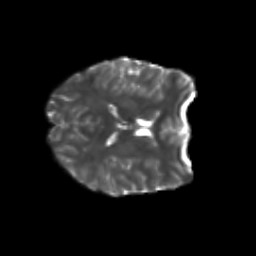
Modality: T2w
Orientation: axial
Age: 20
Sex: female
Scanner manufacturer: siemens
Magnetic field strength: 3 T
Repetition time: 3.5 s
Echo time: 0.104 s